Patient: sex M, age 46
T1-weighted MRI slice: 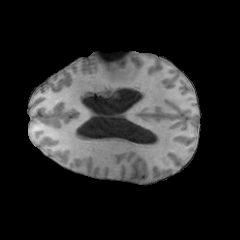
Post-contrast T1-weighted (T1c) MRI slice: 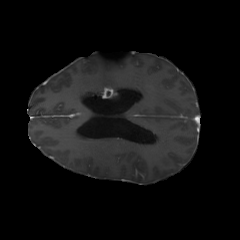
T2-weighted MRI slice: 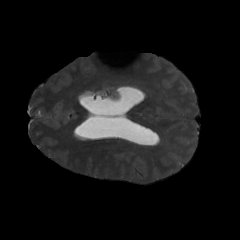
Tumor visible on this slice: yes
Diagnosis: Glioblastoma, IDH-wildtype
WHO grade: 4